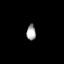
Tissue: prostate
Cell type: T cells
Senescence score: 0.3299
Nuclear area (px): 141
Mean DAPI intensity: 164.624